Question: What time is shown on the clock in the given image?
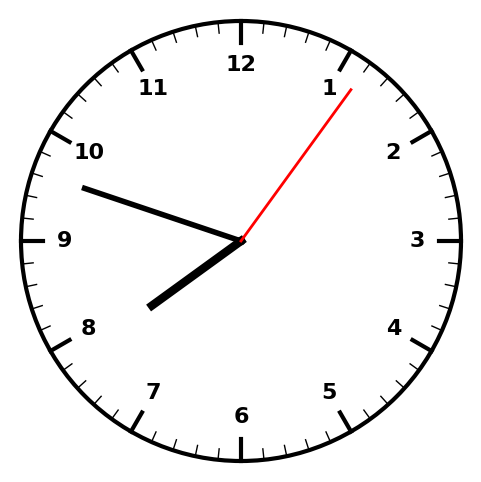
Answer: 07:48:06